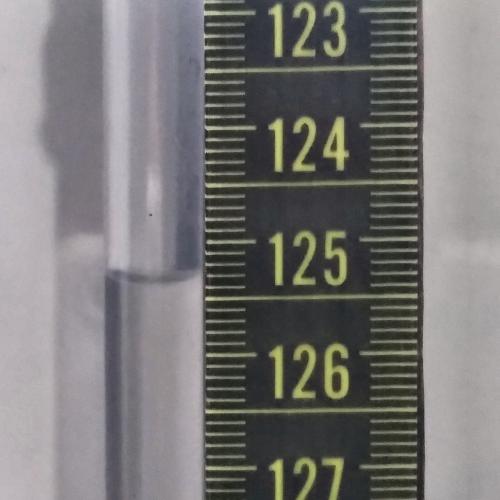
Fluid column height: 125.3 cm